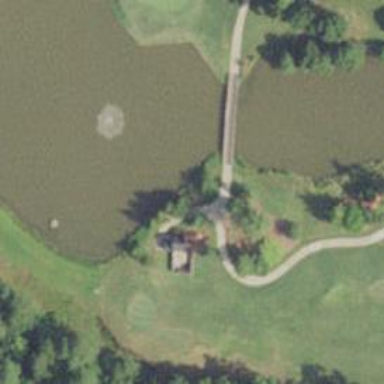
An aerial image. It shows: Path bridge crossing golf cartpath.